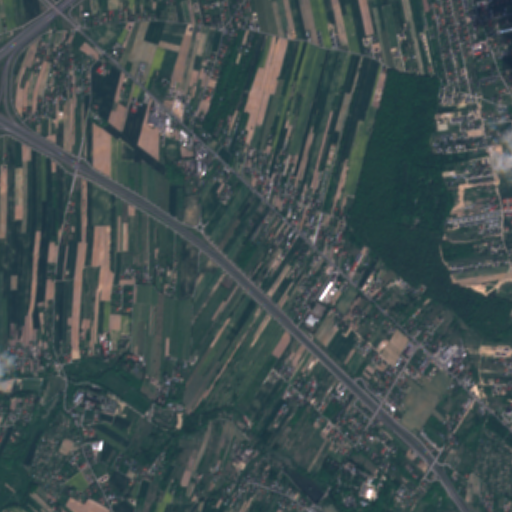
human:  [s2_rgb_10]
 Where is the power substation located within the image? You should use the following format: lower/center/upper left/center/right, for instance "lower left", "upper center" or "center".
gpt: The power substation is located in the lower right of the image.
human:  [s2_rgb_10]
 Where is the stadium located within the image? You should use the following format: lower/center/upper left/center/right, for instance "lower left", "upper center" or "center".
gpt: The stadium is located in the lower left of the image.
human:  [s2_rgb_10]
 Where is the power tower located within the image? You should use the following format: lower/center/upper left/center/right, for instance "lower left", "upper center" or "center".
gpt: There is no power tower in the image.